Question: 1) What does this mean?
'''
<link rel="dns-prefetch" href="//cpro.baidu.com">
'''
2) When using my page, I get malicious popups. Is 'baidu.com' (the iframe 'src') the source of these popups?

Full Code:
'''
<iframe data-srcdoc="<!DOCTYPE html>
<html>
<head>
<meta http-equiv="Content-Type" content="text/html; charset=utf-8" />
<meta charset="text/html;charset=utf-8">
<meta name="viewport" content="width=device-width, initial-scale=1, minimum-scale=1.0, maximum-scale=1.0, user-scalable=no">
<meta http-equiv="Cache-Control" content="no-cache, no-store, must-revalidate">
<meta http-equiv="Pragma" content="no-cache">
<meta http-equiv="Expires" content="0">
<script>document.charset='utf-8'</script>
<link rel="dns-prefetch" href="//cpro.baidu.com">
<link rel="dns-prefetch" href="//www.baidu.com">
<script>
function clickevent(n, e) {var w;for (var i = n.split(","), o = 0, r = i.length; r > o; o++)(new Image).src = i[o];try{window !== window.parent.window &amp;&amp; window.parent.window.clickevent &amp;&amp; (w = window.parent.window.clickevent(e));}catch(e){}return w === false ? false: (w &amp;&amp; (e.href += (e.href.indexOf("?") > -1 ? "&amp;": "?") + "sync=" + encodeURIComponent(w)), !0)}
</script>
</head>
<body oncontextmenu=self.event.returnValue=false>
<img src='http://www.baidu.com/img/baidu_jgylogo3.gif?1478733648305' style='display: none;'>
<div class="slot content padding background border">
<a onclick='return clickevent("", this)' style="text-align: center; width:100%; height:100%; margin: 0px auto;" href="http://ssp.gclick.cn/clk2.html?q=RkZrbTJON1FrTV9zU0VvWVZ5QzBOWlRwQTFzeyJ0IjoxNDc4NzMzNzAyNTU1LCJyIjoiaHR0cDovL2FkeC5wcm8uY24vYz9jPWJkRkpqNkpRRUFmdzcySW5ub2FXeDJPUlRqb1Q1S0VvLXpJZ1hveThCUnhabEVZRkpfUGRoOXRjLWxxX3FuOGxWWDltN2V4alZ2Yjk5V094eU1fa19kcTE3N2haNE9xTUw0dWY4OXVuS1Fua1lwUEhOVEtiM01IUDl2eDEwcW02TWF3NHprdFp6a0t1MkZDVFk5My1VSmFHV2cyOW1MNEFDSVE3UURLdG9SLVpkTC1QX1RqYnV0b3hJVDE3RllNcjdXZ0NYTzl4ZzA1ZXQ1NXJsc2U3VHNyZjJaWmVCR1czM25sdDVvbXIybzBicWlmR3NfWUp4TU5vb2RMeUNSckJnTmR3WTNYSktGLXVsU0N6ay1RVlhWMUdWaER5Q0NvOU4yVFJ4bWFuTmt1NVZjRi1XVnNyOXU2MUdOajN6Z2dxNFVtVm02X0pUbWNqcVJ2RU5VUTZWRlNrN1plUHZnVXYzbWx5NzZhZzQ4Q0g4Z1d6NE5BRDBhZmMxaEhGMUFkOFl5QTQzQ3JIUGEzMmlaS1pjWlpZckZqN0k3X25RNzFRblJJUFg2NS14aUhzbzZ3MGwyYVNraXhwTFN2S2c0TEx5STVyUlhRc0hQbG9WOW9HcmQxaUJGbFE3R29ES3Q2RFE4VDJWZF80M2ZEejdrdy1VOTE3bEFXNklpZVVNd0FEVFh0V2M4cllKNWpqaWZtbFFJRkV5QWxJUzBnbFVZRlVtZjJZZGROcnY1dWNLSjlJVW5pUmdaeXFOSmZva2djOEw1UHB5TXVKdnlhbUtoR3duT01UaGprN01RbktUSHo3dGtqQXREbG5DaE1vbFFrV01DRDVGSEtkUWpSTlc2VkdYMTBQamIwT1g5SVpCNDJWMUVXS2pyN0NGVDZwMk5nSGJfX2Jxa1BRQVduemlrWnpvOTVkZ2RNaWRJQ3UxbWEyTnZ2N0R3IiwiYSI6Im9lbSYmNTcwNGYxYmU5ZWI1ZTgwMTAwNmRkM2M4LTU3MDRmMWJlOWViNWU4MDEwMDZkZDNjOF8xMWFhNGM5ZmIxNTNlYjc3ZmMwY18wODJlMTVkZGExNTgzZTU0NzNlNyIsInUiOiJjYzJkYmJjODY5N2E1YTU3IiwicyI6ImQxZGExYmY3ZjJlZTZkYzJjMWRiIiwicCI6ImU5ZDJjNmJjYWMzYmZhZjUzNmY0IiwidiI6IixlOWQyYzZiY2FjM2JmYWY1MzZmNCxfbnNfLDYxYTAzYmE3Njc3Y2M3N2ZhOWRmOTkwOGIxMTc5NGJhLCIsIm8iOiJ3ZWIifQ" target=_blank >
<img width="300" height="250" src="http://7xo1qa.com2.z0.glb.qiniucdn.com/bacd48d6f8ba70e3ec2feb7f95274dac.png" />
</a>
<img style="display:none;" src="http://bid.pro.cn/view/?&amp;amp;q=MO-gXNNLaY95P-oSCH0zcO9GEKTTbh66YR-gGeH-frXmIwqnsdsLVBFlJHk3OoMY9RRMs81YfdWKjyTJwBsX1l9nIVFXFlblu_0E_1tOW0y7dISM2hW7pTGLjro64db39i7zGeJmPSjjqVD4HeKzAvijvk3jUZ3_RXzvC2xIEMWgIdUtUCvAR7jR9b3tLdA0u2BPqWRuc1y4MLBe0_XqcbGrzkJcdtJaoNUBfFAqOlsm0GWgoyu4YnYPqEy-0gvIFxNG9QUC7chNxLelOtLwWRbTdfCxiO8NOsBuEq7e9ufOErlWG_dbT7r3k3pCTX3RyrCU3ePyr5RwND-epMcYKkZB7l8DL0WkecA2osryBXdnRzTKLgIlGYBZD4v9eRmh&amp;amp;rid=WCOvhgDpDMR6Y13QAAwl&amp;amp;eff=1&amp;amp;cid=082e15dda1583e5473e7">
<img style="display:none;" src="http://adx.pro.cn/i?i=dY7LTsMwEEX_xUtEJT_qpGHnEiiIUpJWImo2KPbYqSWTmDgFNYh_x4Ut7EY65965n6gfbGs7dIXQJRr02z3Es7p-ej-0uc8ft8mesFKIDxextAB6iJyneG6I1JmWXC8wwTgBYGoRnRB8FHQGVCVSNYpJ0xjOEjOPEIJfWigGq3SUhBDL6mZ0vu7Wt9uJW1V2D8-vbZW_FOmsLcCZ01j-dv4Zc3U5EL6adqe7VXbc0JnY5TXbiH6_FjHmj9LZcPhZ_M-g4PoxUiDQEGlSQ7VOQFFFQJ6pnc4PGcYXlGP09Q0">
<img style="display:none;" src="http://adx.pro.cn/n?n=dY5RT8IwGEX_S58hWVfaMd-KUyQgbpC4sBez9mtHk7LVdmjA-N9t8FXfbnLOvblfaPCmMz26Q2iCvHpfQYz1_cvHsStc8bxjB0wqzj9txMIAKB85zZKZxkLlSlA1T3CSMAAi59EJwUVB5ZBKJmQridCtpoTpWYQQ3MJA6Y1UUeKcL-qH0bqm3zzurtTIql-_nrq6eCuzaVeC1Zex-t38s2abymO6vO4vT8v8vE2nfF80ZMuHw4bHmjsLa8Lx9vifQ8EOY6SAocVCZzpVioFMJQaBvn8A">
<img style="display:none;" src="http://ssp.gclick.cn/verify?v=WVFxc1h0U1FFLUwxU3Jua2NTcERKNmNNd0N3eyJ2aWV3VGltZSI6MTQ3ODczMzcwMjU1NSwiZHNwSUQiOiJvZW0mJjU3MDRmMWJlOWViNWU4MDEwMDZkZDNjOCIsInVwdklEIjoiY2MyZGJiYzg2OTdhNWE1NyIsInNsb3RJRCI6ImQxZGExYmY3ZjJlZTZkYzJjMWRiIiwidmFycyI6IixlOWQyYzZiY2FjM2JmYWY1MzZmNCxfbnNfLDYxYTAzYmE3Njc3Y2M3N2ZhOWRmOTkwOGIxMTc5NGJhLCIsInB1YklEIjoiZTlkMmM2YmNhYzNiZmFmNTM2ZjQiLCJvcmlnaW4iOiJ3ZWIifQ">
<img style="display:none;" src="http://cc.xtgreat.com/cm.gif?dspid=11213&amp;amp;ext=5822ca0f1f25ca006ea56b84">
<img style="display:none;" src="http://cm.api.baifendian.com/Mapping.do?bfd_nid=pro&amp;amp;bfd_client_uid=5822ca0f1f25ca006ea56b84">
<link rel="dns-prefetch" href="//">
</div>
</body>
</html>
" src="javascript: try{document.charset= 'UTF-8';window.frameElement.getAttribute('data-srcdoc');}catch(e){document.write('<script>document.domain='tv.cctv.com';document.write(window.frameElement.getAttribute('data-srcdoc'))</script>')}" seamless="" scrolling="no" frameborder="no" border="0" marginwidth="0" marginheight="0" allowtransparency="true" style="width: 100%; height: 100%; background-color: transparent;"></iframe>
'''
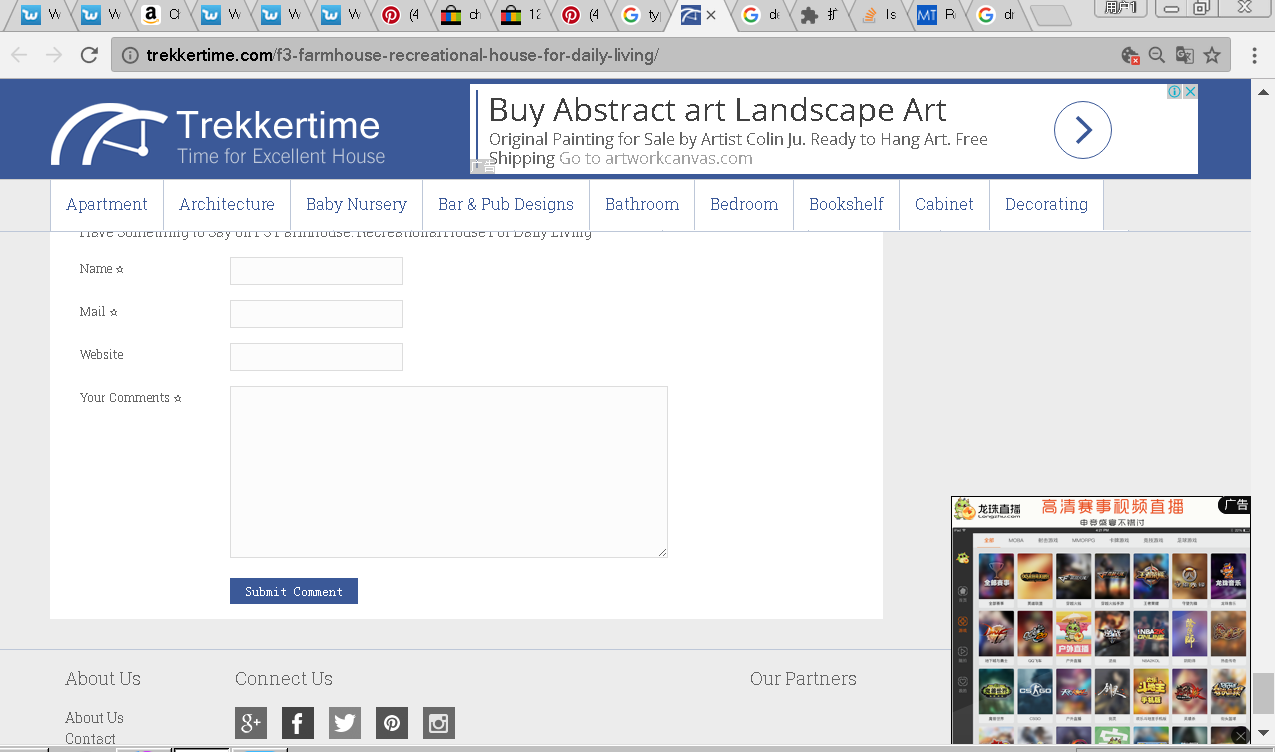
Answer: 'dns-prefetch' is an attempt to resolve domain names before a user tries to follow a link. Basically, it reduces user latency.
You can read more about this at the Chromium documentation.
> <URL>
For starters, are you sure it's the iframe causing the popups? To test this, remove the iframe from the page, and see if the popup still occurs. If it still occurs, the iframe is to blame. If not, then it's the iframe. Keep reading for possible solutions.
If you're willing to use some basic PHP, this answer will help you:
> <URL>
If not, use the 'sandbox' attribute. Simply add 'sandbox' to the iframe, like so:
'''
<iframe src="" sandbox></iframe>
'''
According to the documentation, 'sandbox' will:
- - - - - - -
If the 'iframe' needs to use any of the above to function, I suggest using the PHP script I provided. Otherwise, 'sandbox' may interfere with the intended purpose of the page